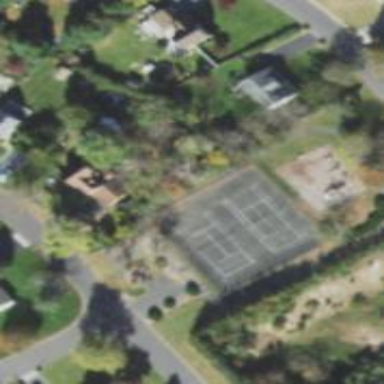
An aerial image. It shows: Asphalt basketball court on pitch.